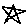
Label: star